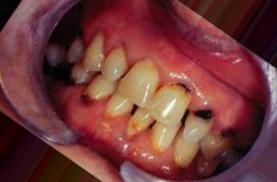
Condition: Caries